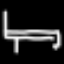
Label: bed